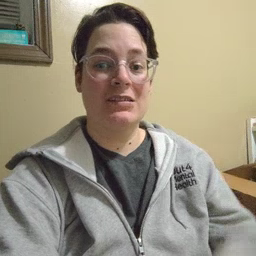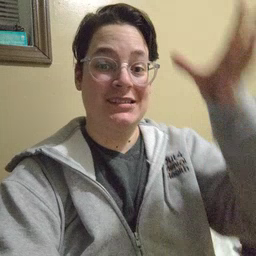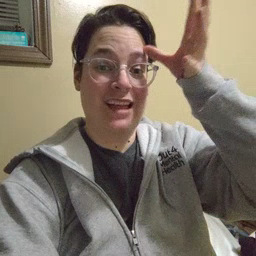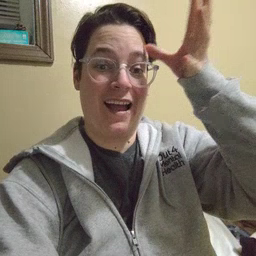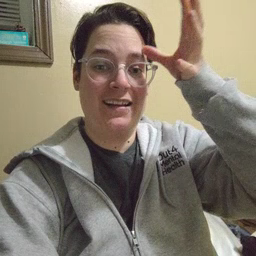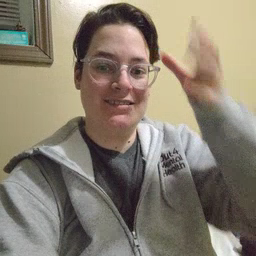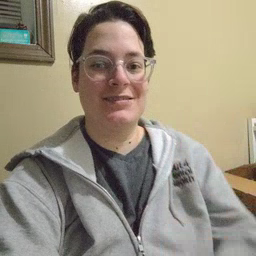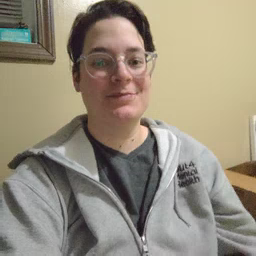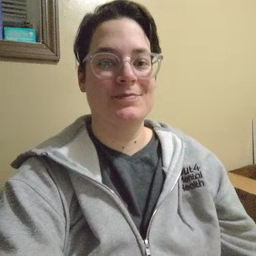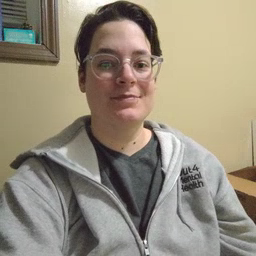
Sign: dad